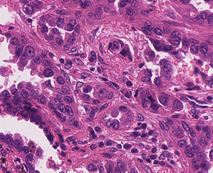
Tumor epithelial tissue: yes
Tumor-associated stroma tissue: yes
Normal tissue: no